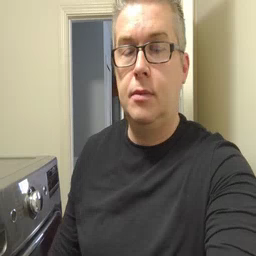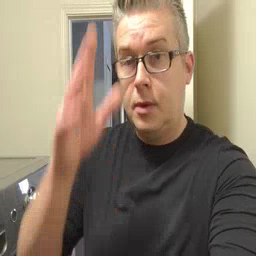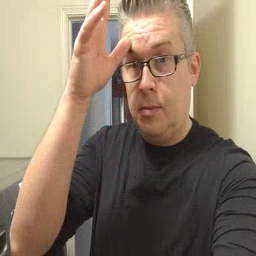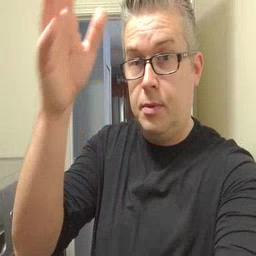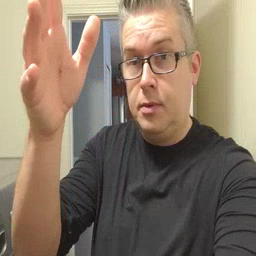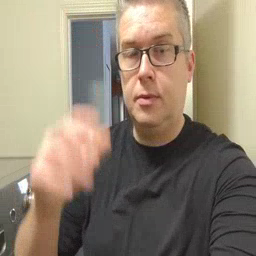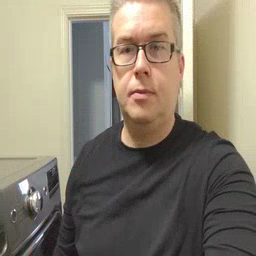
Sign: grandpa